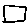
Label: square